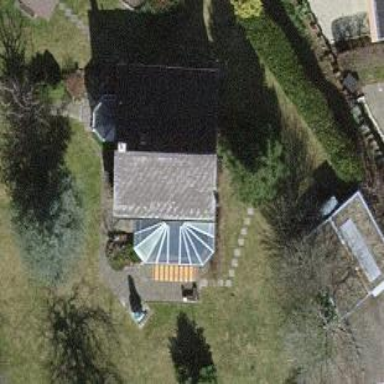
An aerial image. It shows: Detached building with gabled roof.